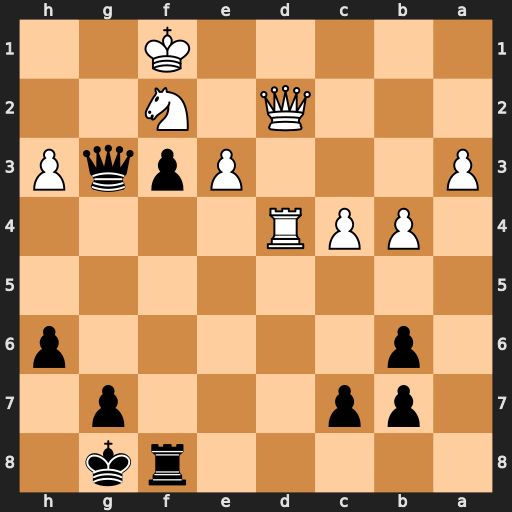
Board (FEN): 5rk1/1pp3p1/1p5p/8/1PPR4/P3PpqP/3Q1N2/5K2
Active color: b
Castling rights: -
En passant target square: -
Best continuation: Qg2+ Ke1 Qg1#